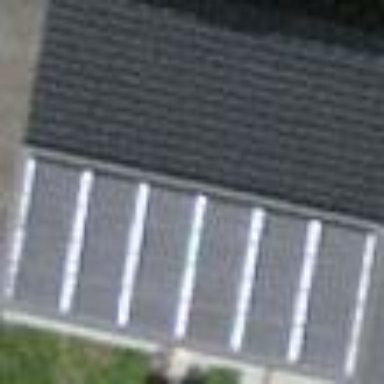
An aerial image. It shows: Gabled garage building.